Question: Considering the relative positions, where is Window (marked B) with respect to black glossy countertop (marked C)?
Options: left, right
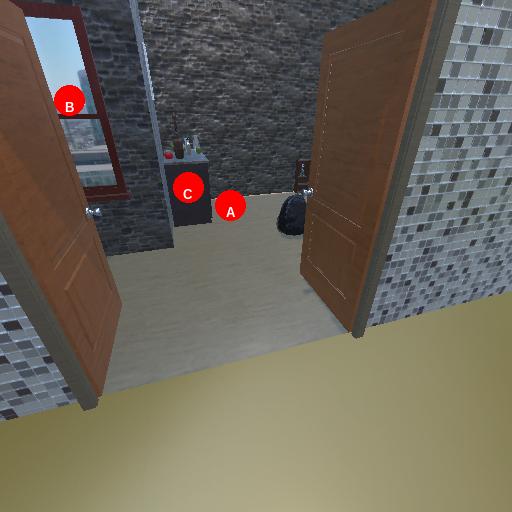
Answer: left